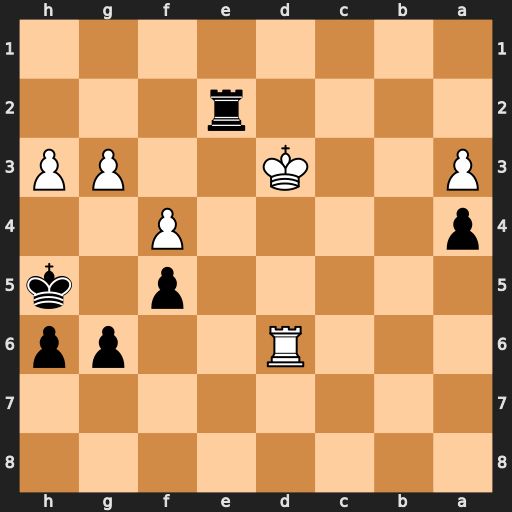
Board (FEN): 8/8/3R2pp/5p1k/p4P2/P2K2PP/4r3/8
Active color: b
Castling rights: -
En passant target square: -
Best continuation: Rg2 g4+ fxg4 hxg4+ Rxg4